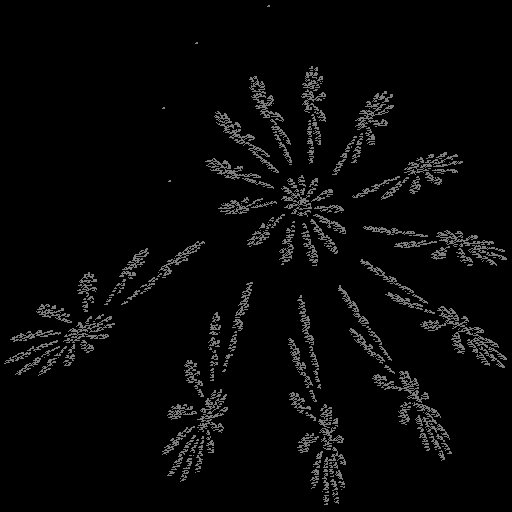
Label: swirl